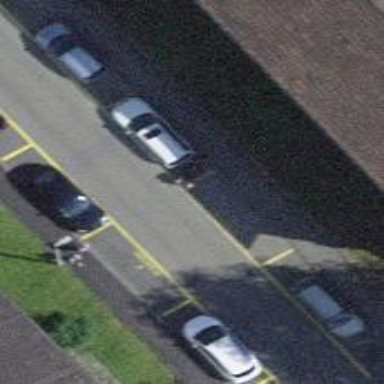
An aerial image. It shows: Street-side parking area.